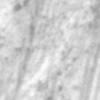
Label: no_change